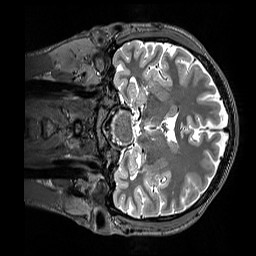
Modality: T2w
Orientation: coronal
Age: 33
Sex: male
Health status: healthy
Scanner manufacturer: siemens
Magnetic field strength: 3 T
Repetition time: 3.2 s
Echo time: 0.568 s